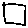
Label: square